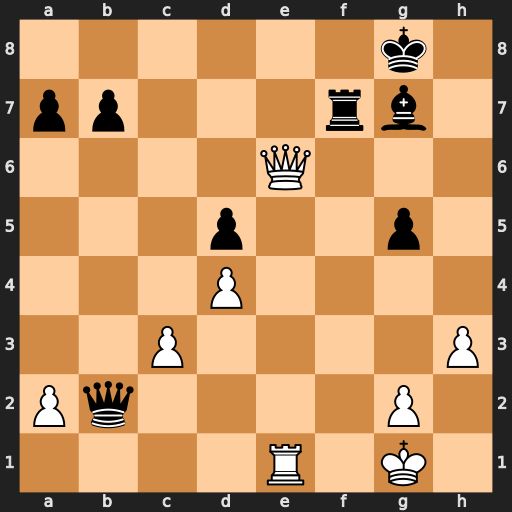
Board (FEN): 6k1/pp3rb1/4Q3/3p2p1/3P4/2P4P/Pq4P1/4R1K1
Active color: w
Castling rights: -
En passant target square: -
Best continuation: Rf1 Bxd4+ cxd4